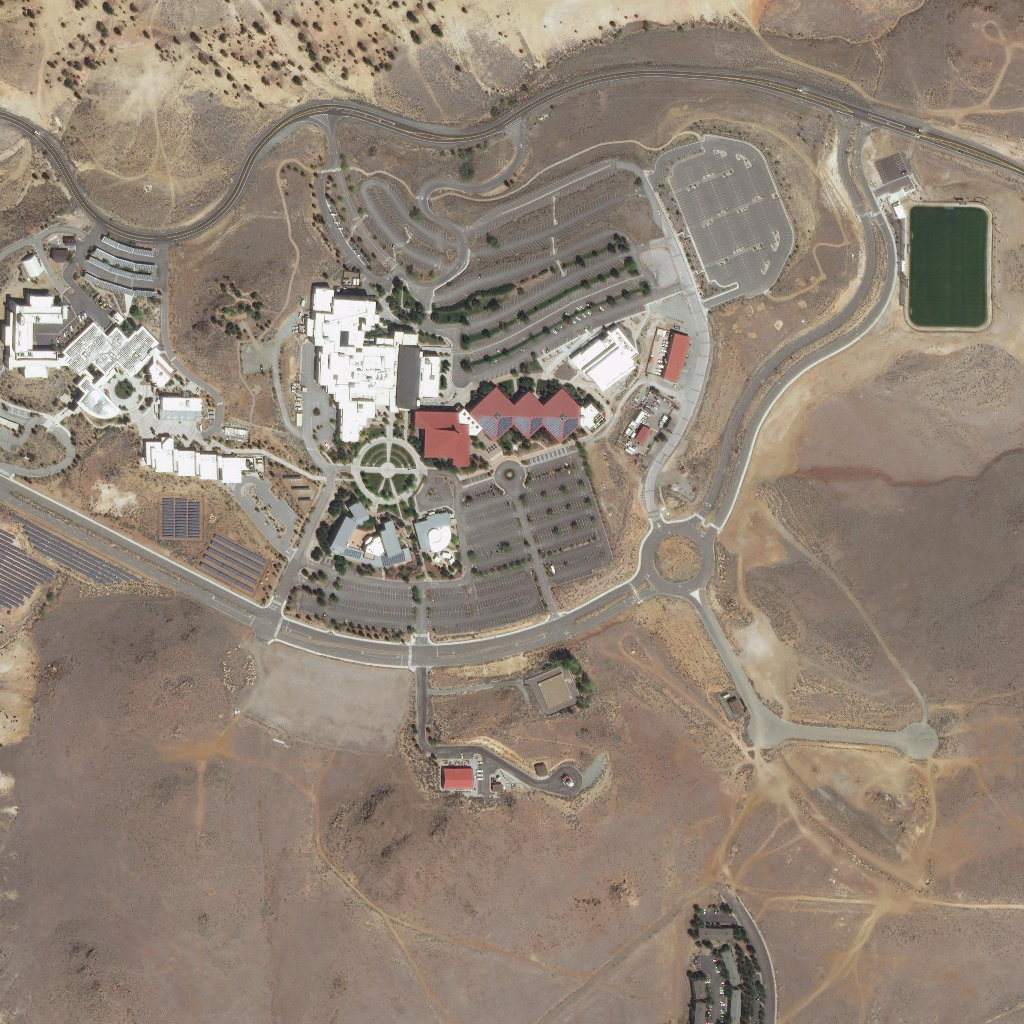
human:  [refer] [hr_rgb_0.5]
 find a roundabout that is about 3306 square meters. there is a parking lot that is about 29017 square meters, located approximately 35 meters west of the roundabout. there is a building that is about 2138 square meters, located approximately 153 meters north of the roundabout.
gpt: <box>[[63, 51, 69, 57, 0]]</box>

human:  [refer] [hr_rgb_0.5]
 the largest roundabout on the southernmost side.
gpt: <box>[[63, 51, 69, 57, 0]]</box>